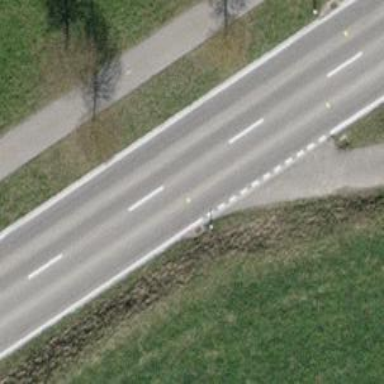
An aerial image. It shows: Primary road with asphalt surface.